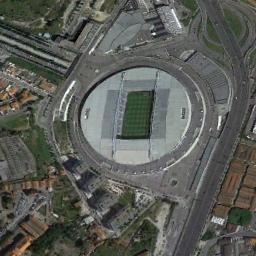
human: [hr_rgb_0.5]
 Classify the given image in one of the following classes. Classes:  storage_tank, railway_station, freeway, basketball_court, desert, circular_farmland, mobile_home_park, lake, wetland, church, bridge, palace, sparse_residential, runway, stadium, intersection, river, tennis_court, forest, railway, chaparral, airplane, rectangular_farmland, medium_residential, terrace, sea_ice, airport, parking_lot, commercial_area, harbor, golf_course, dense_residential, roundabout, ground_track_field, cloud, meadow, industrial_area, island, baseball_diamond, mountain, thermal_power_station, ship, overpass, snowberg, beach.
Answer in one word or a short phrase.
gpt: stadium